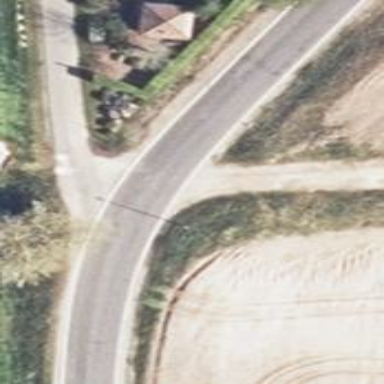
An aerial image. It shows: Secondary road with asphalt surface.